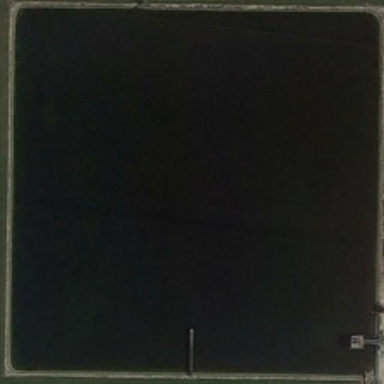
The pond surrounded by greenland is square .